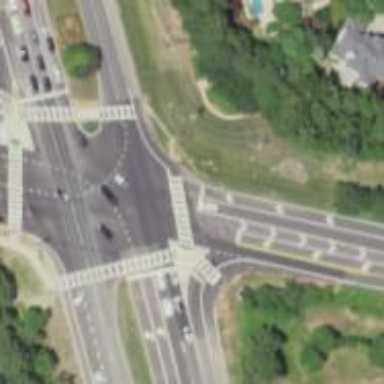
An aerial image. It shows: Marked road crossing.